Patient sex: F
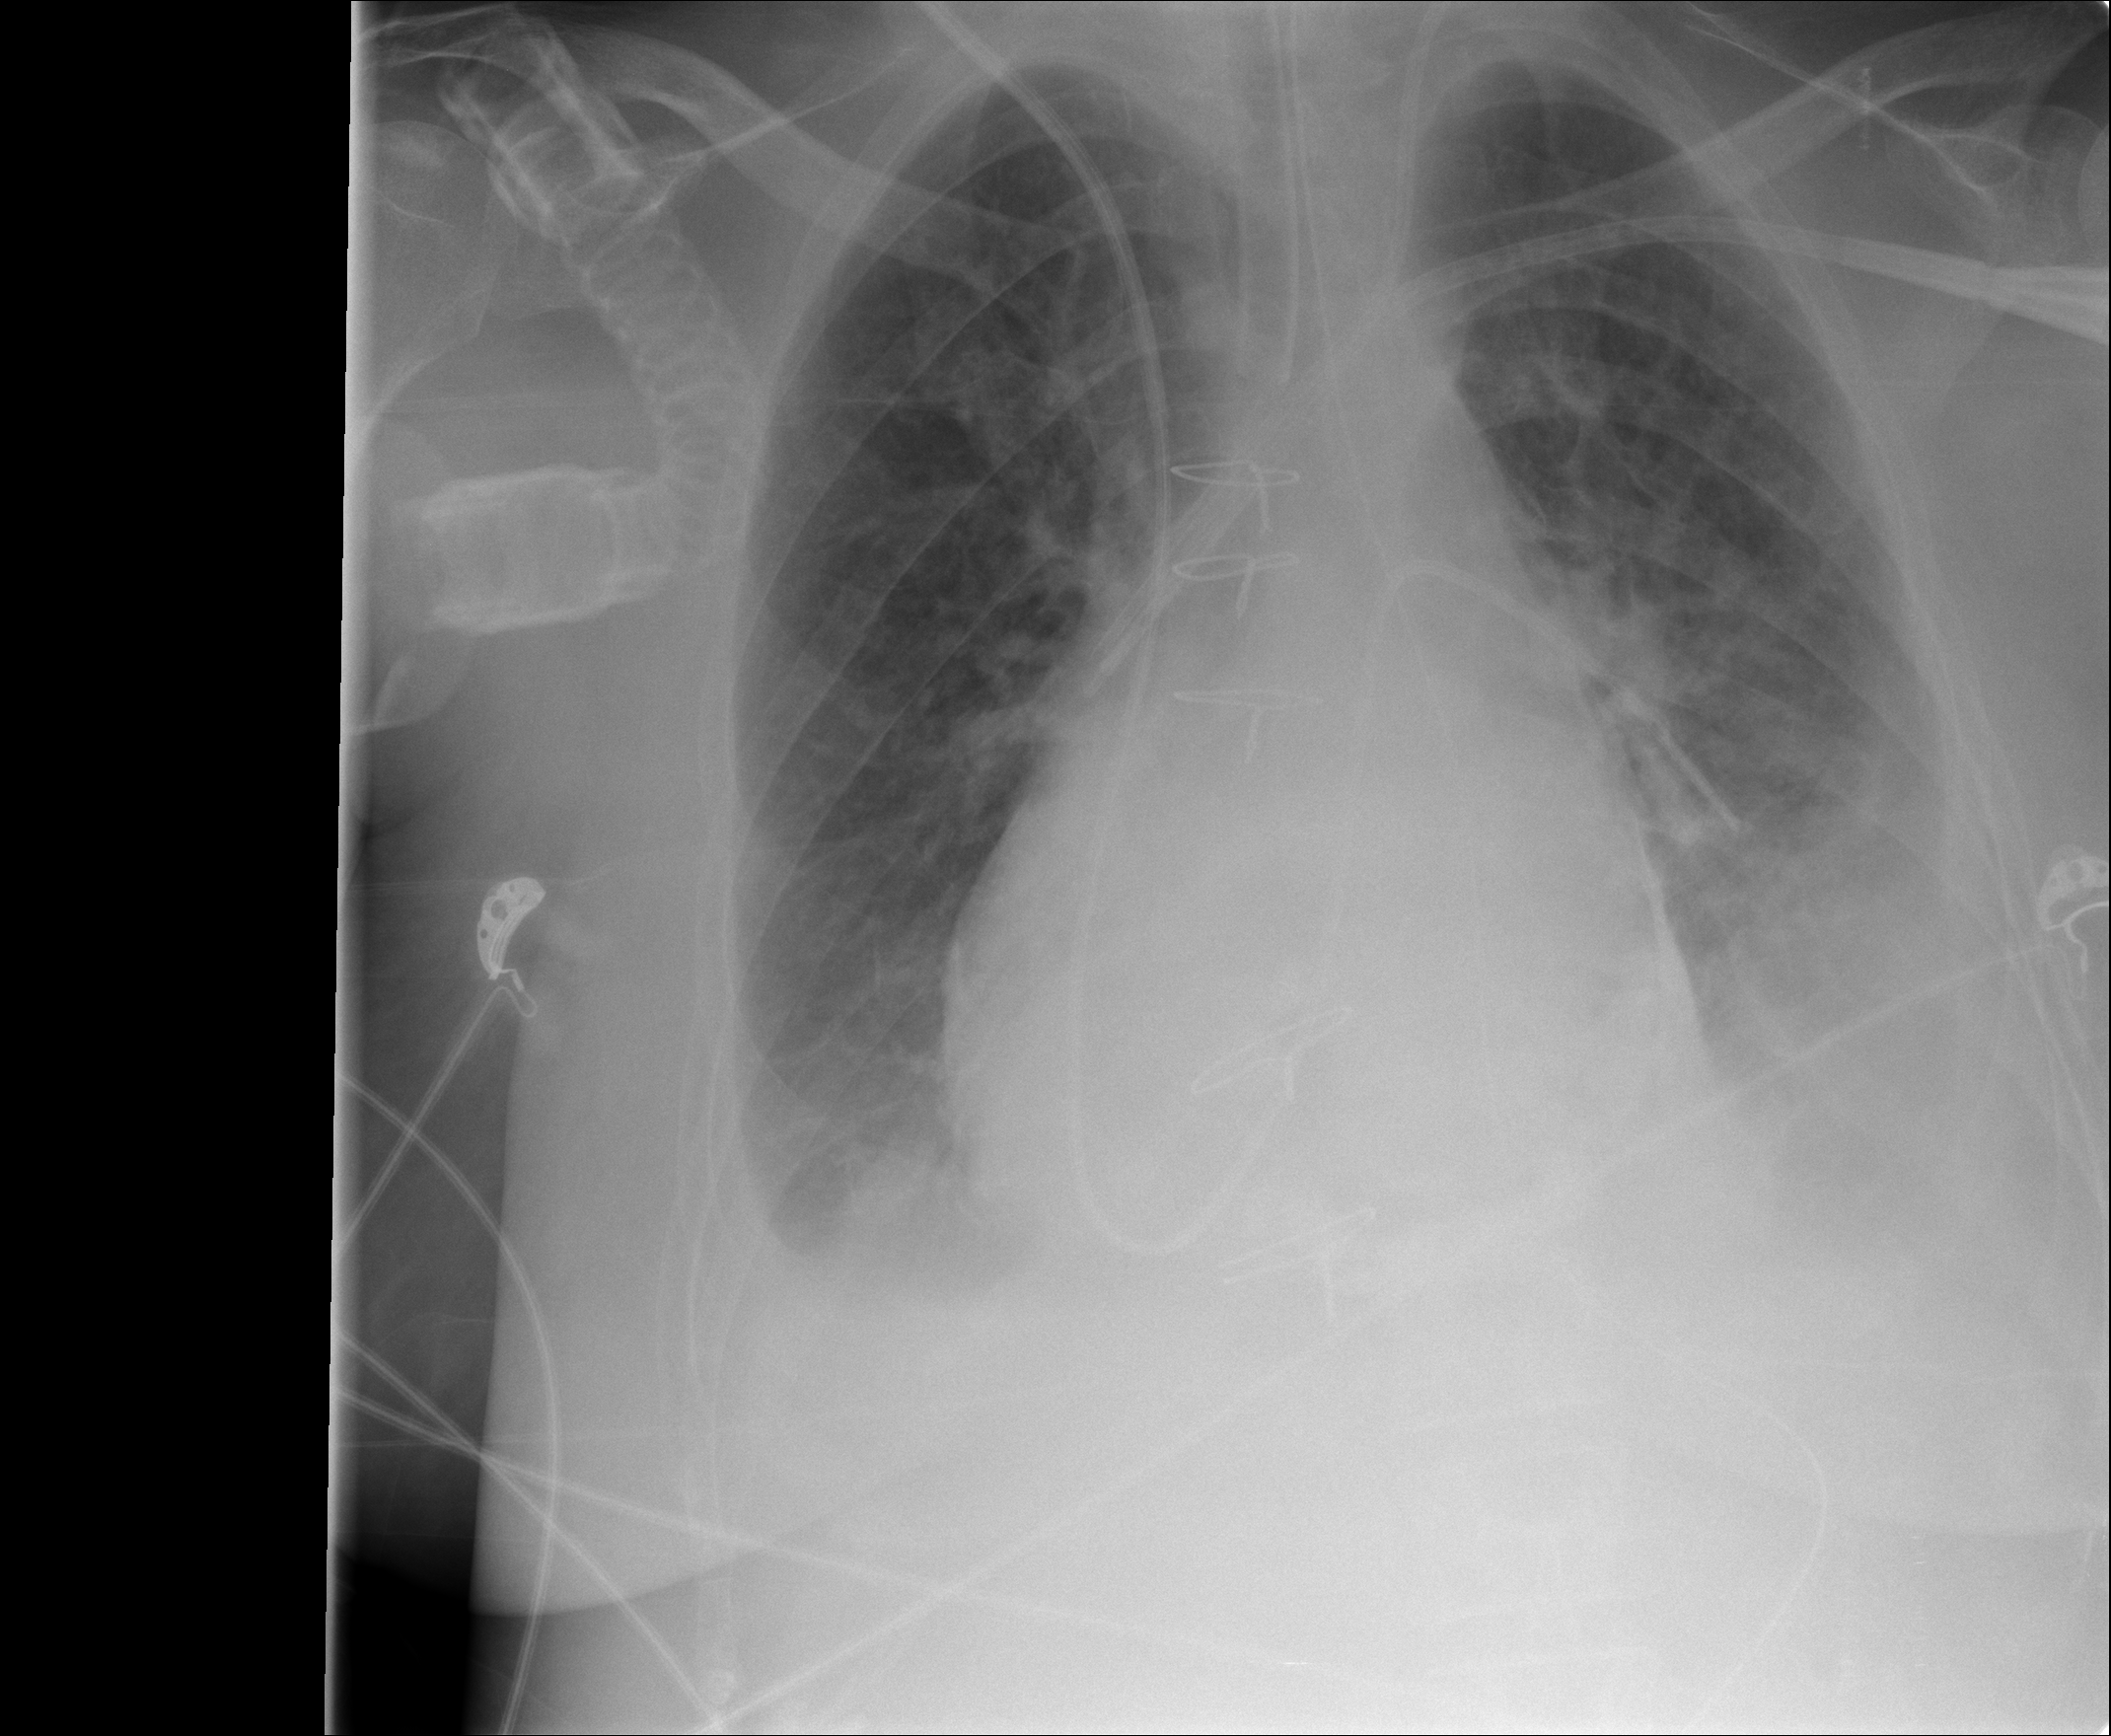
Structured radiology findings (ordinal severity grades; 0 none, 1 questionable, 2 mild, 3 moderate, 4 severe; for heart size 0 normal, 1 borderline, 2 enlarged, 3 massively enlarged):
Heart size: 2
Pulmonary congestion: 3
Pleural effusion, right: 2
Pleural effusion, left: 3
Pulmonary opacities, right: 1
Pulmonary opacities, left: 1
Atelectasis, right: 2
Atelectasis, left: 3